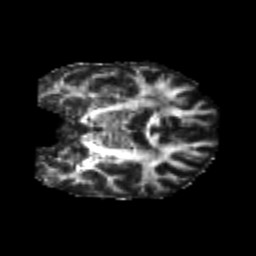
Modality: FA
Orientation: coronal
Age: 24
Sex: male
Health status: healthy
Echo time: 0.074 s